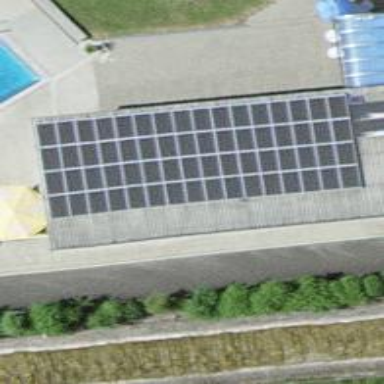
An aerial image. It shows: Solar power generator with photovoltaic panels.